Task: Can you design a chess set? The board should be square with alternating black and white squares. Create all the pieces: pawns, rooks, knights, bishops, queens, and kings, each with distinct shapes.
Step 5314:
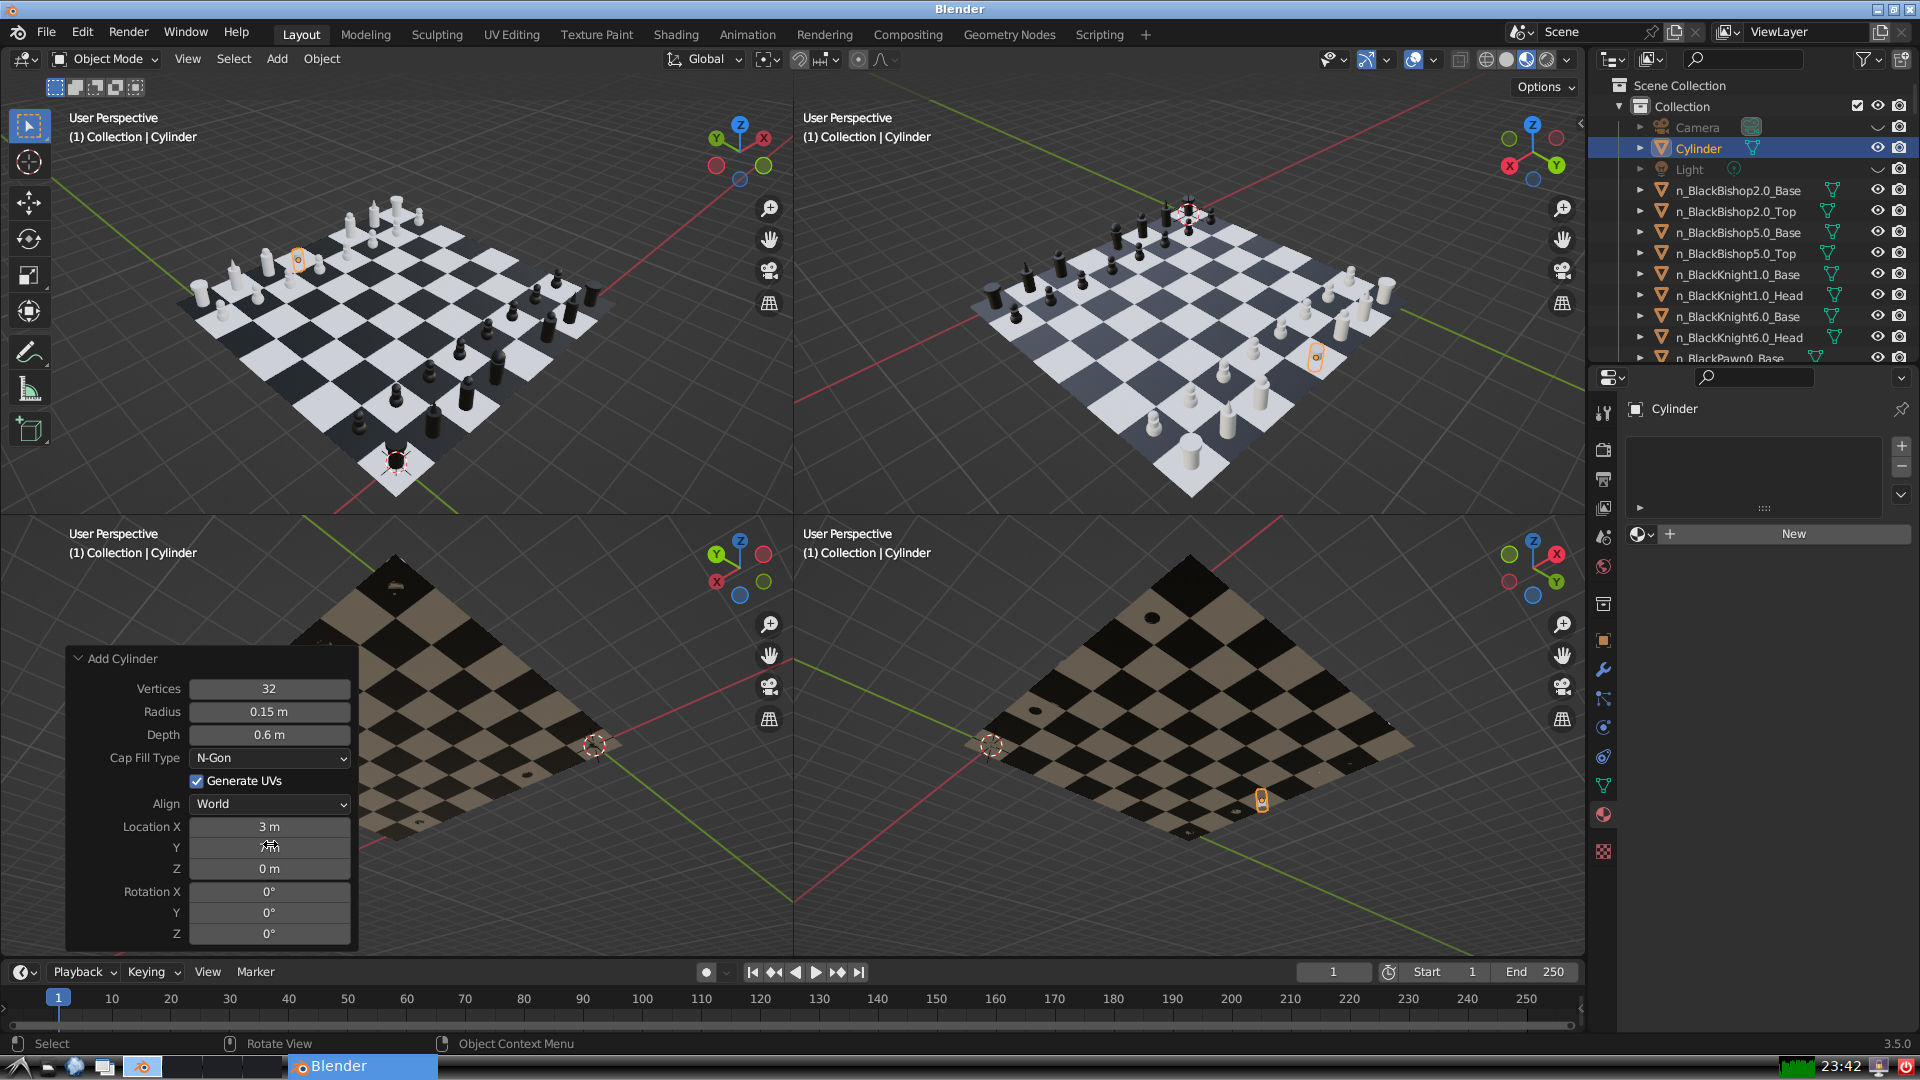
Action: {"mouse_move": [270, 868]}